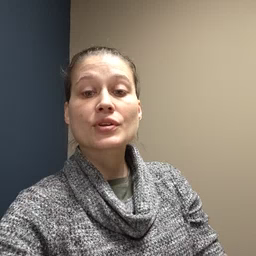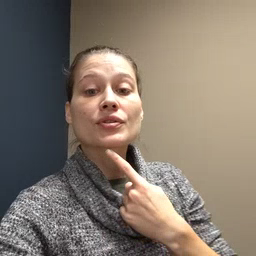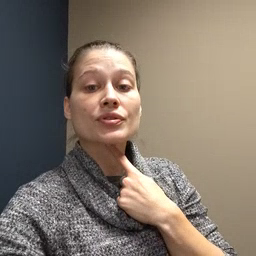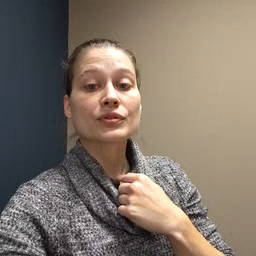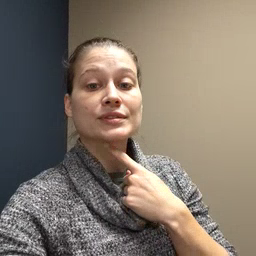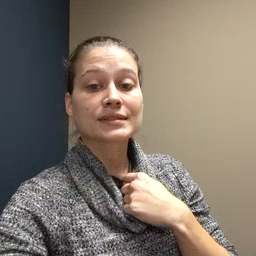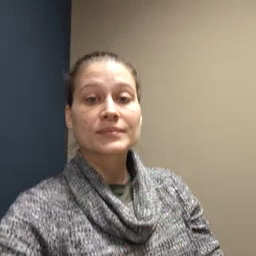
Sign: thirsty